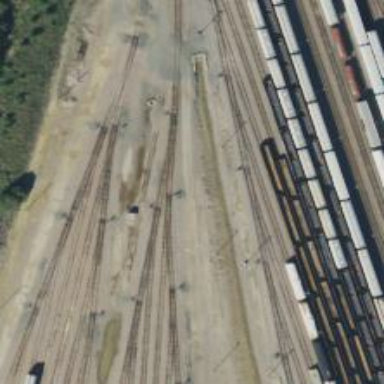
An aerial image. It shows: Railway yard used for servicing trains.